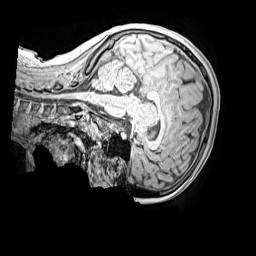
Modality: MP2RAGE
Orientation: sagittal
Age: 10
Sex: female
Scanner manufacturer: siemens
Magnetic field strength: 3 T
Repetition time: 4 s
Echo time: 0.00299 s